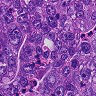
Metastatic tissue present: yes